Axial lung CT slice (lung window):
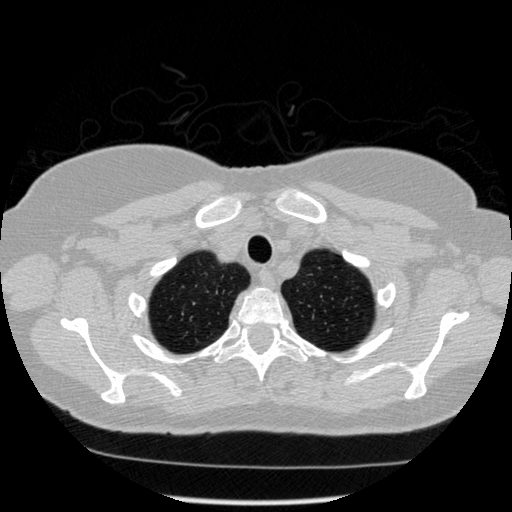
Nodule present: no